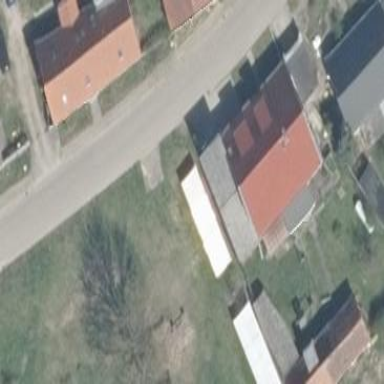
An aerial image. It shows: Simple and straightforward house.